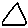
Label: triangle